Question: I'm having problems recreating this sort of shape using CSS3! This is going to be used as a header that will stretch across the whole site, and the background of it needs to be transparent, so I'm having issues attempting to recreate it!
EDIT:
This is what I've got so far, I just can't recreate the curve!
<URL>

Current CSS:
'''
body {
background: #ff00ff;
}
#header {
height: 150px;
width: 100%;
background: #000;
border-bottom-right-radius: 35% 90%;
}
'''
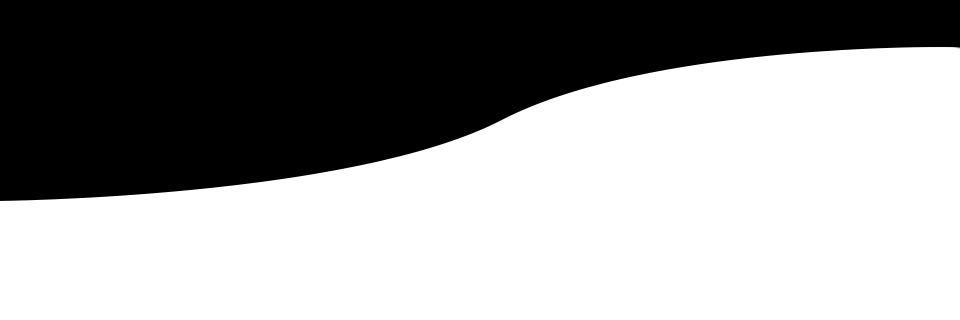
Answer: I had a hard time trying this using CSS3, so unless somebody else manages to build it, you're going to need an image.
If you would choose to use an image, make sure to make it a PNG. I've taken your image, brought the color down to only 8 colors, which is enough for the anti-aliasing on the edge, and then I compressed it using a PNG crusher. The resulting image is about 1.14KB, which is 1/10th of the size of your jpg image, with the added benefit of having transparency:

But another, option would be SVG. SVG is an xml based vector graphics format. It is supported by all major browsers, except IE8-, but they also don't support the CSS3 features you'll need.
SVG can be loaded from a separate file, but you can also put it in a data-url or even inline it in your page, like this:
'''
<div class="container">
<svg version="1.0" id="Layer_1" xmlns="http://www.w3.org/2000/svg" xmlns:xlink="http://www.w3.org/1999/xlink" x="0px" y="0px" width="960px" height="320px" viewBox="0 0 960 320" enable-background="new 0 0 960 320" xml:space="preserve">
<path fill="#FF1731" d="M960,47c-167,0-348.331,18-474.673,81.333C388.356,176.943,165.667,200.875,0,200.875V0h960"/>
</svg>
</div>
'''
See: <URL>
So it has the same advantages as CSS: very small, similar browser support... I only had a little trouble making it sizable, but maybe you can find a solution for that, if you need it in the first place.
Extra info:
- <URL>